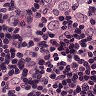
Metastatic tissue present: yes